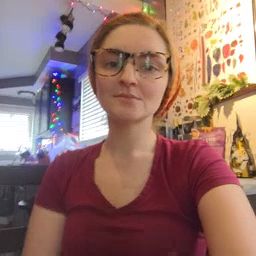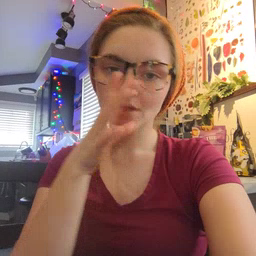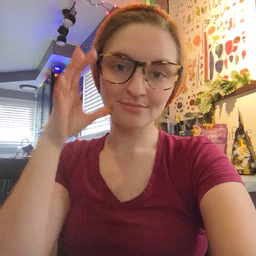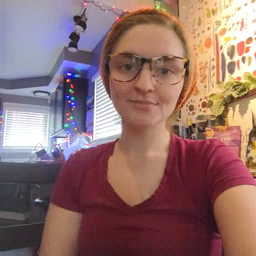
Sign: farm